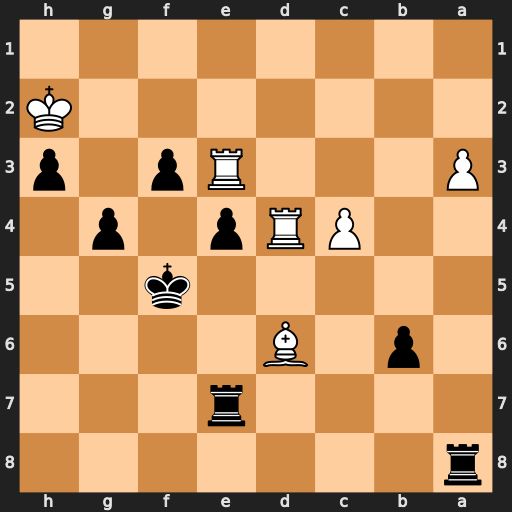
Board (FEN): r7/4r3/1p1B4/5k2/2PRp1p1/P3Rp1p/7K/8
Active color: b
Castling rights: -
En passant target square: -
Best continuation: f2 Rd5+ Kg6 Rd1 Rd8